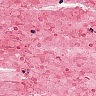
Metastatic tissue present: no